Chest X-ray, AP view. Patient: 56 years old, sex M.
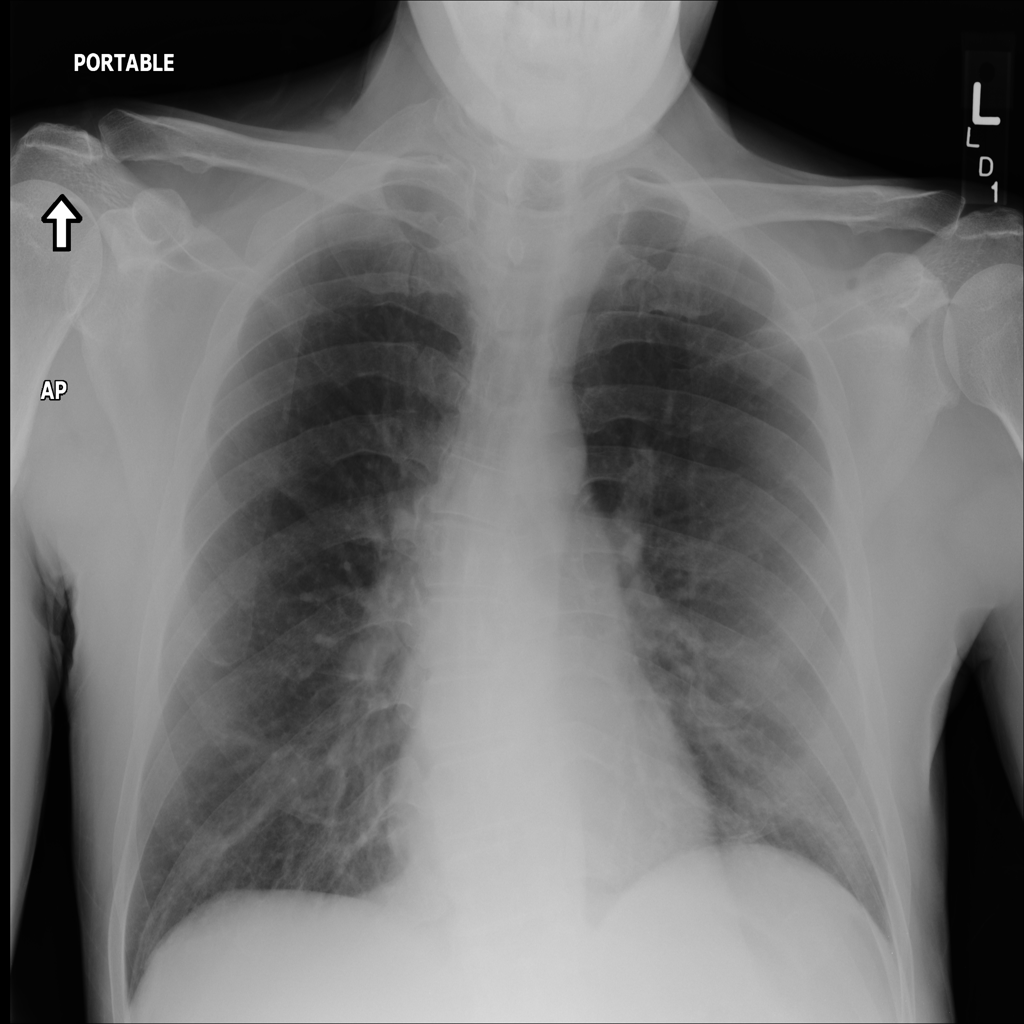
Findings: No Finding